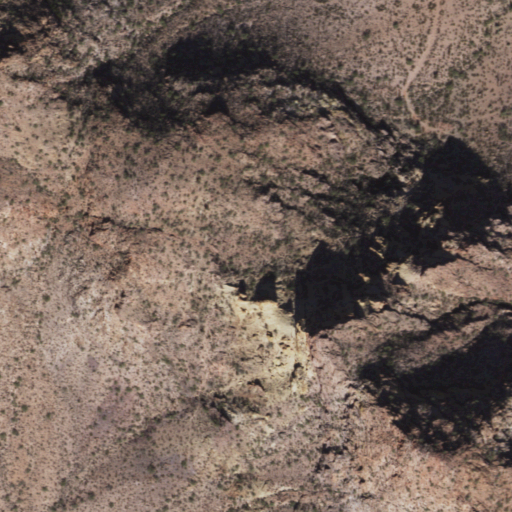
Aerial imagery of gap in Arizona named Puerto Blanco Pass containing only shrub